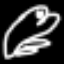
Label: frog